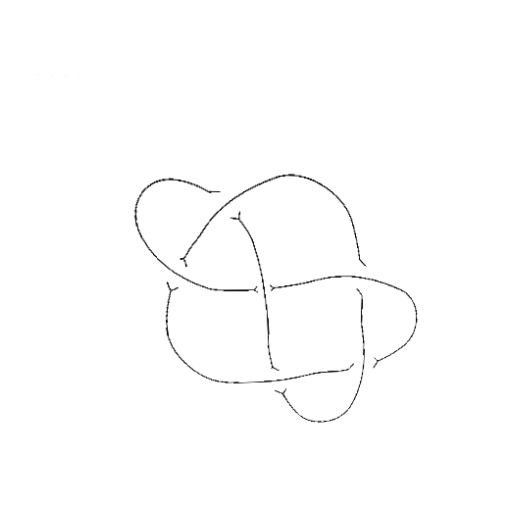
Crossing number: 6